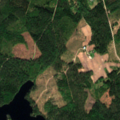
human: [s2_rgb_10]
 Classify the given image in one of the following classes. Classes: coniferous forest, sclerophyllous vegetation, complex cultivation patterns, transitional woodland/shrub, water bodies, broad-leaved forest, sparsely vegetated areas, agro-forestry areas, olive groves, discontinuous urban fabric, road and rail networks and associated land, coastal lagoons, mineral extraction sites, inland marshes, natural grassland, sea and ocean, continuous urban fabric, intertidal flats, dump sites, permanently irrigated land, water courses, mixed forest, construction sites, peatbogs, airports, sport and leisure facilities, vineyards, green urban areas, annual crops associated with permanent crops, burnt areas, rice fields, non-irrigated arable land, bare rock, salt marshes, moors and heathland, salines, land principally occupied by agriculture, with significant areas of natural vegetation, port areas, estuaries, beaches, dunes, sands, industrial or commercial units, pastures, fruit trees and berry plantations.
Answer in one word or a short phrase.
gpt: coniferous forest, mixed forest, water bodies